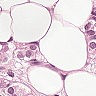
Metastatic tissue present: yes